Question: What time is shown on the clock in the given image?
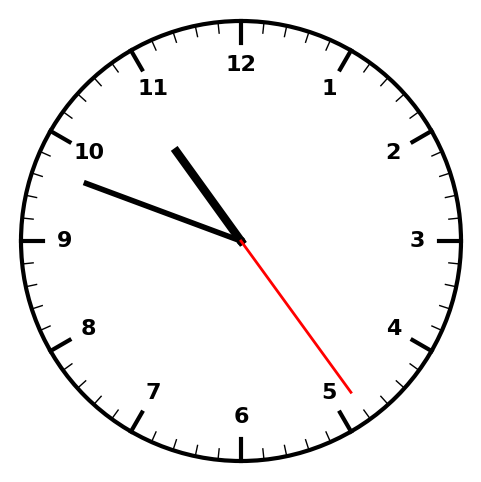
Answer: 10:48:24